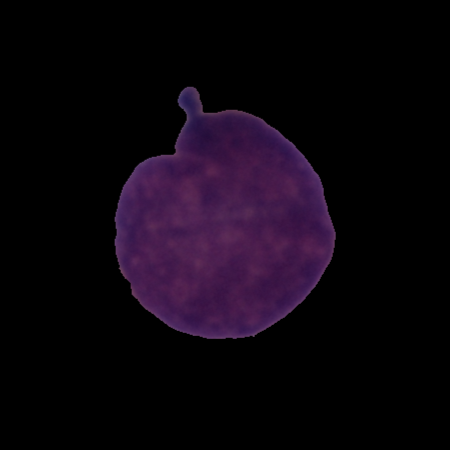
Label: cancer